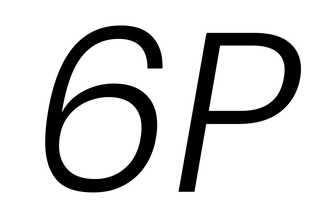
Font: Poppins-LightItalic